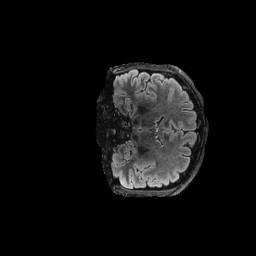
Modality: FLAIR
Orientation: coronal
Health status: ill
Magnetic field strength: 3 T